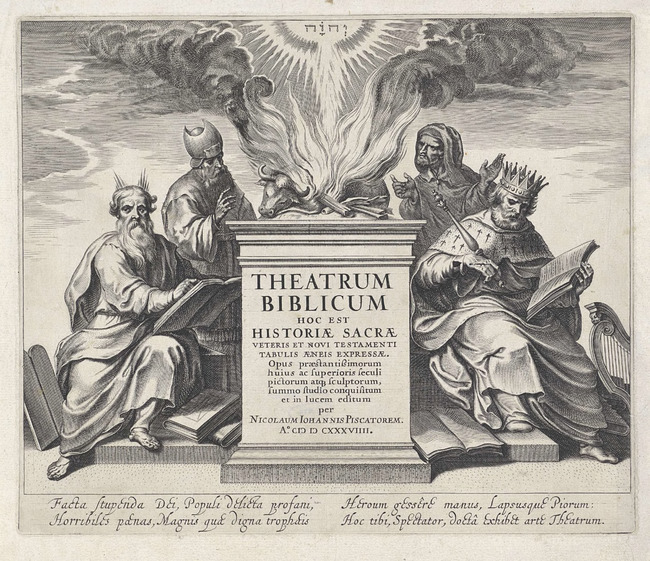
Title: Titelpagina van Theatrum Biblicum
Artist: published by Claes Jansz. Visscher
Earliest date: 1639
Latest date: 1639
Genre: print, title page, book
Keywords: title page, sacrifice, calf, prophet